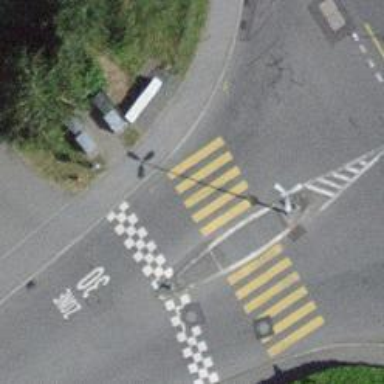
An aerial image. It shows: Kerb serving as barrier.